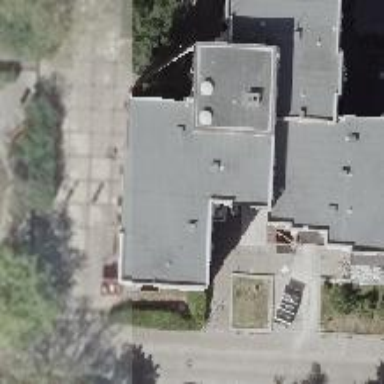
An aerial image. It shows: Residential building with flat roof.